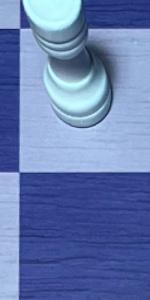
Label: Empty